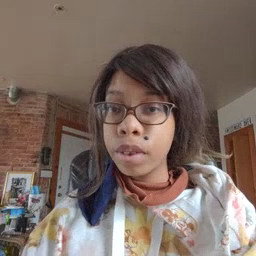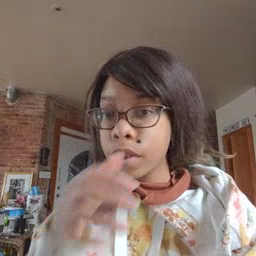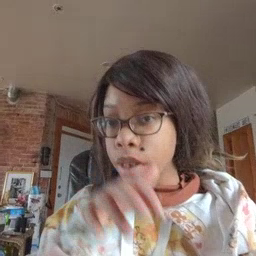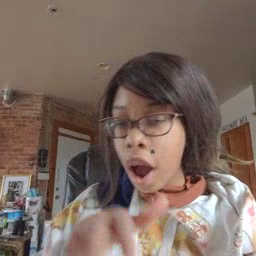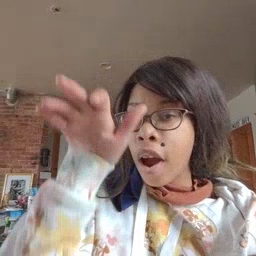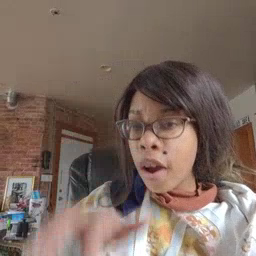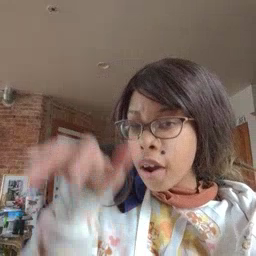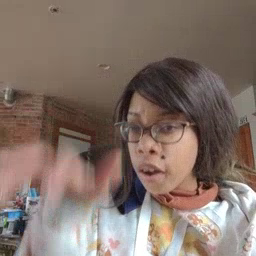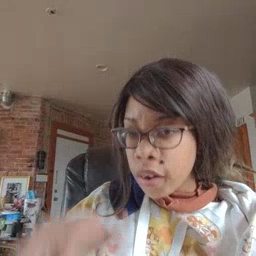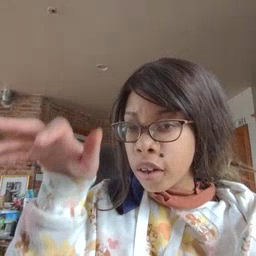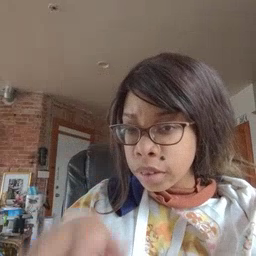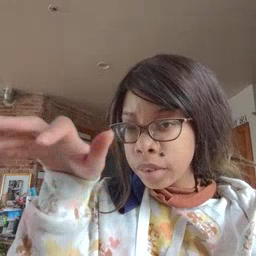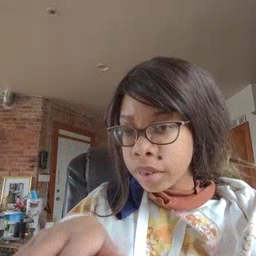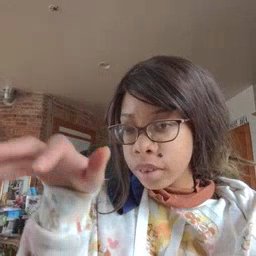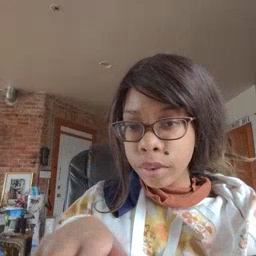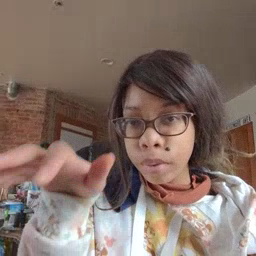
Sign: alligator